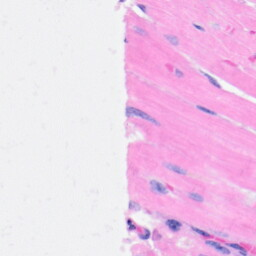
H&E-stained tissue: Heart